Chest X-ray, AP view. Patient: 57 years old, sex M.
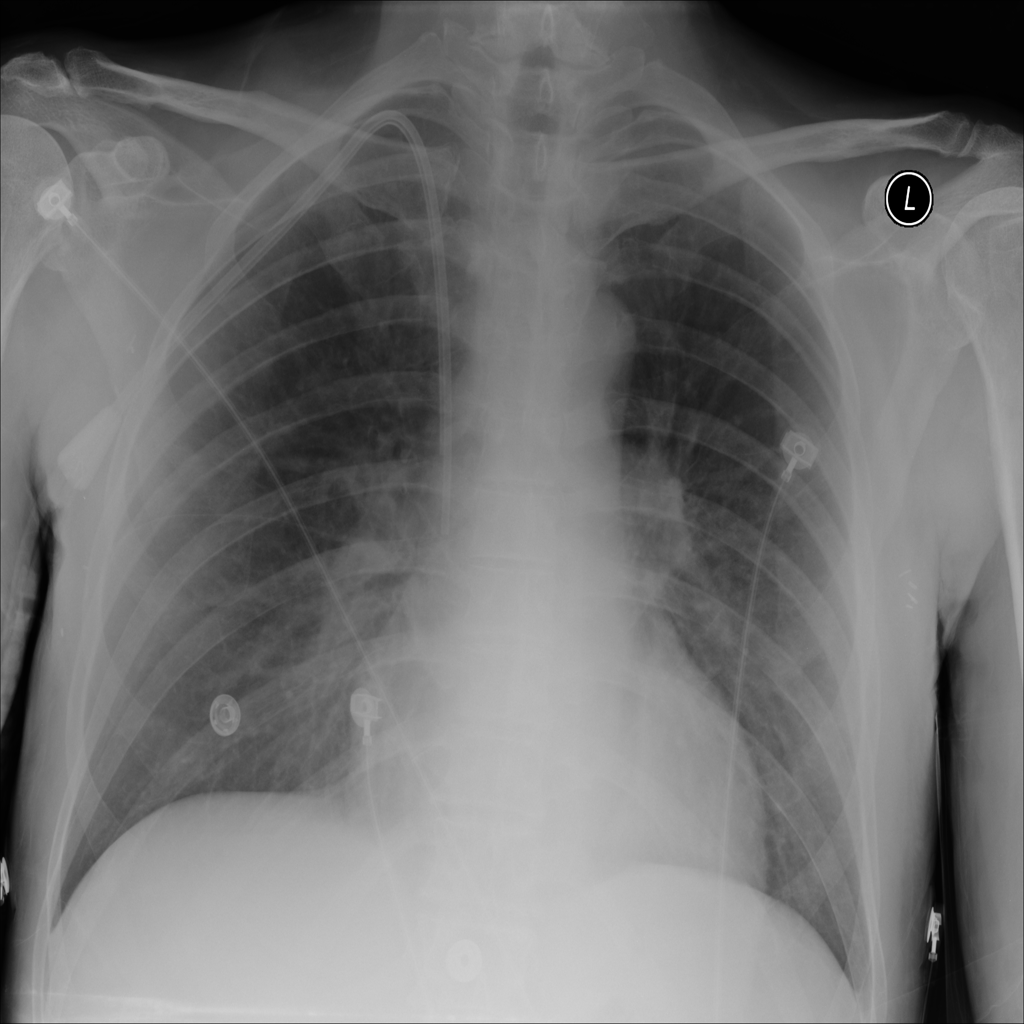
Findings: Edema, Infiltration